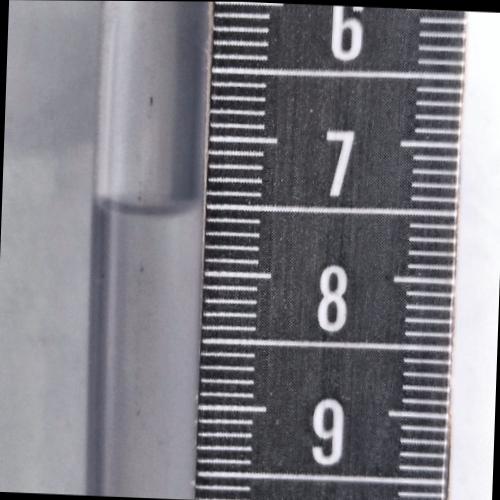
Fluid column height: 7.5 cm